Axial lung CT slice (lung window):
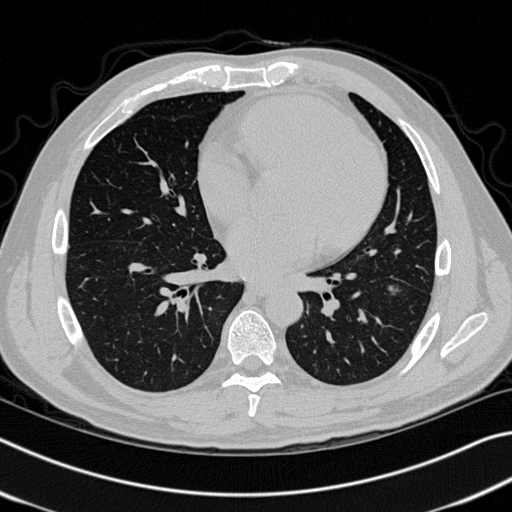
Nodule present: yes
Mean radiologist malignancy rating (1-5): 4.25